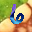
Label: 6